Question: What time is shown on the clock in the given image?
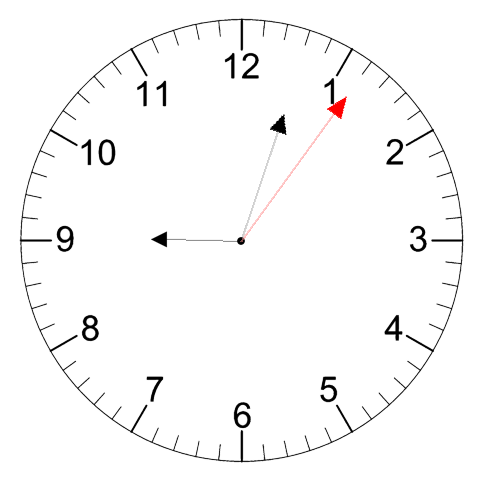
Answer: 09:03:06